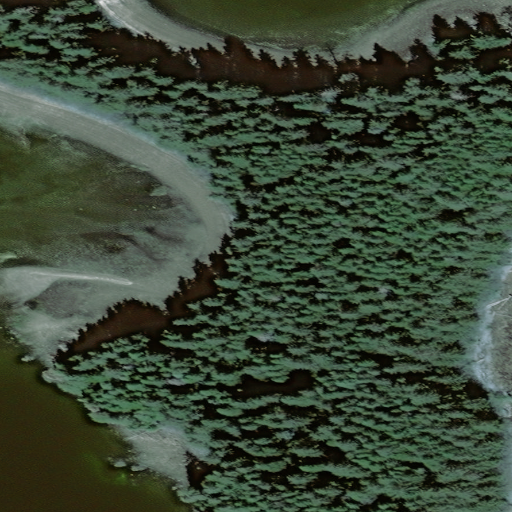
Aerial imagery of island in Alaska named Price Island containing only unknown